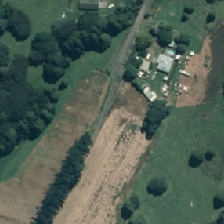
Land cover: shortrotation_cropland